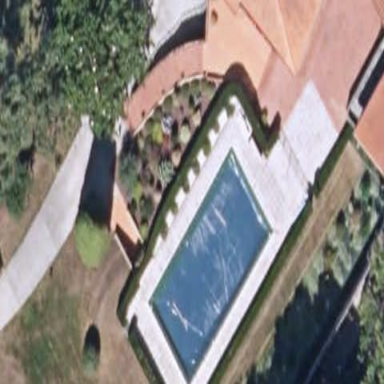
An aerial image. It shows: Swimming pool located in leisure land.